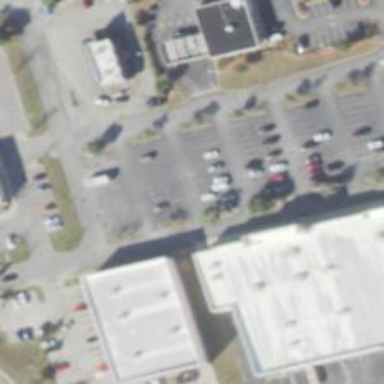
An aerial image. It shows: Parking space.